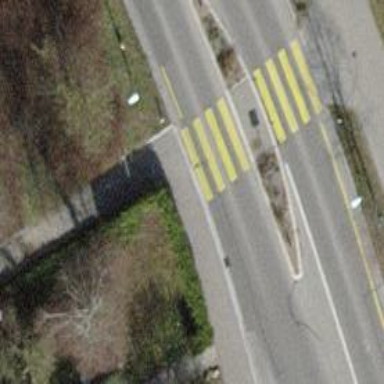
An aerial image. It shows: Openable double cycle barrier.